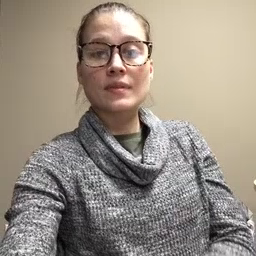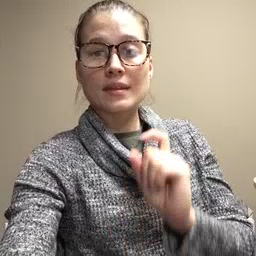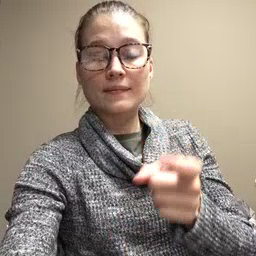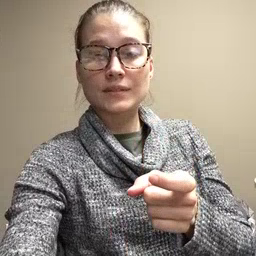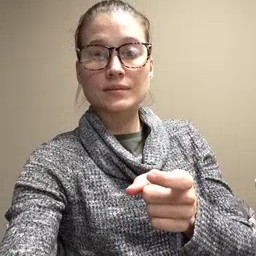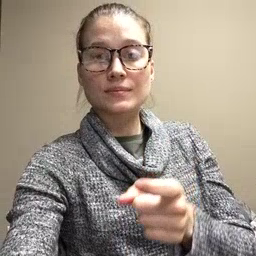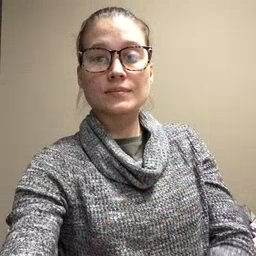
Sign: gift